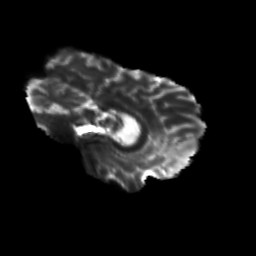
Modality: T2w
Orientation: sagittal
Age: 36
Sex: male
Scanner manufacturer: siemens
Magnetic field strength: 3 T
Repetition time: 3.5 s
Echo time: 0.113 s